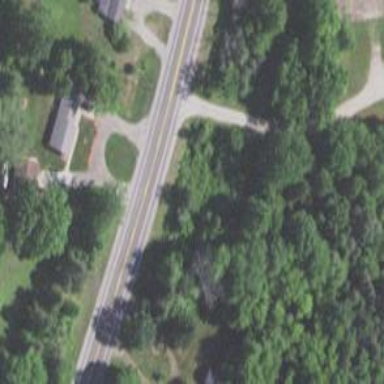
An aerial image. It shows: Secondary road.